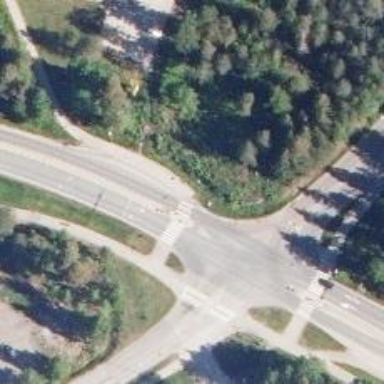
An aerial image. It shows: Zebra crossing on the road.